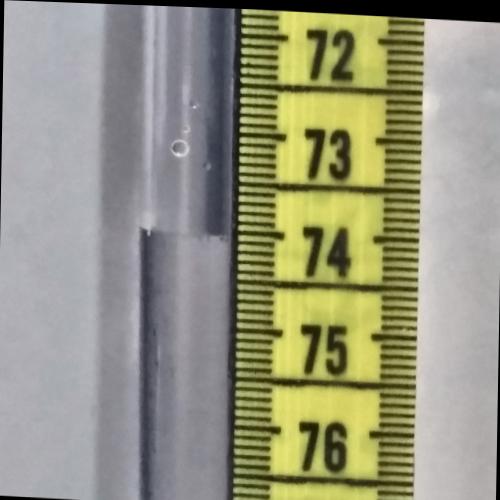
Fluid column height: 74.0 cm